Field crop: tomato
Growth stage: 1
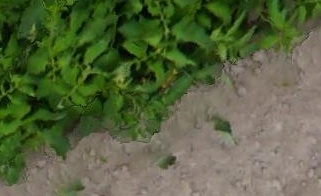
Species: tomato